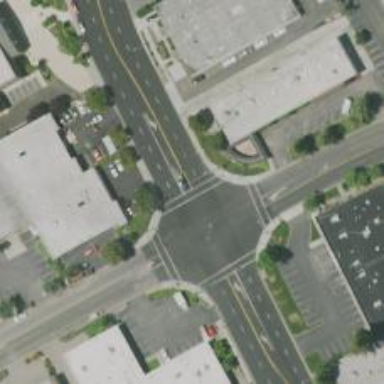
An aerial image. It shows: Solid stop line on the road.